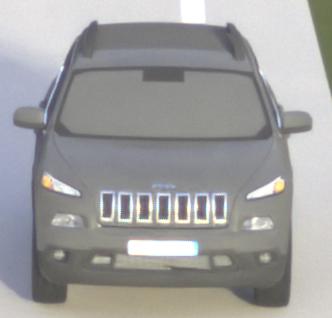
Make: Jeep
Model: Cherokee 3.2 V6 Pentastar
Detailed model: Cherokee (KL)
Model produced from: 2014/07
Model produced until: 2015/07
Doors: 5
Color: gray
Road condition: dry road
Daytime: morning or afternoon
Contrast: medium contrast